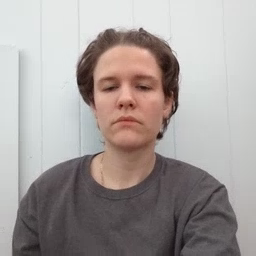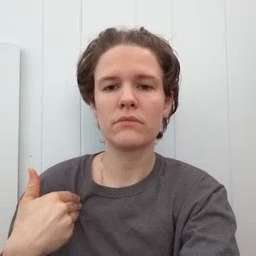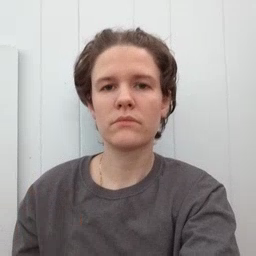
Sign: have